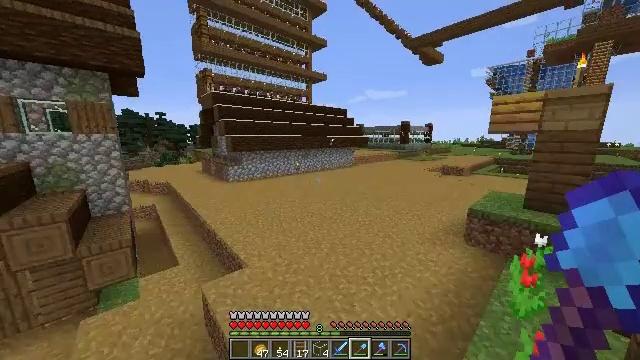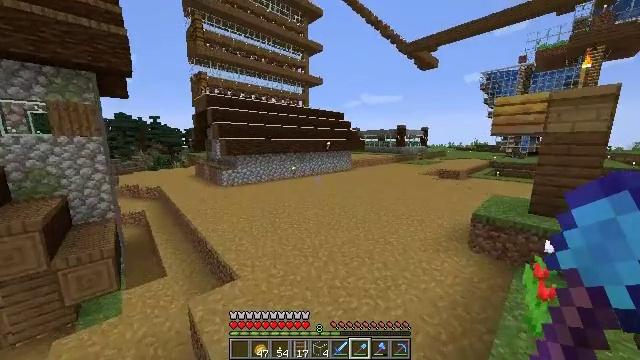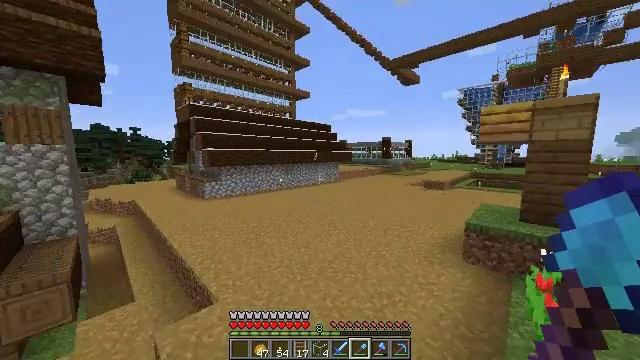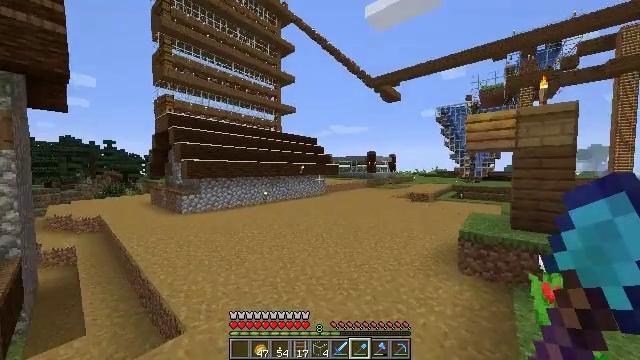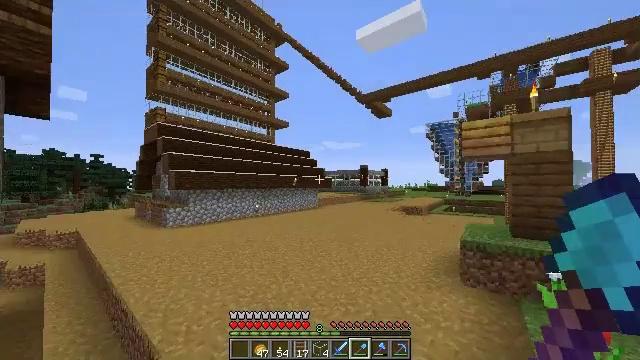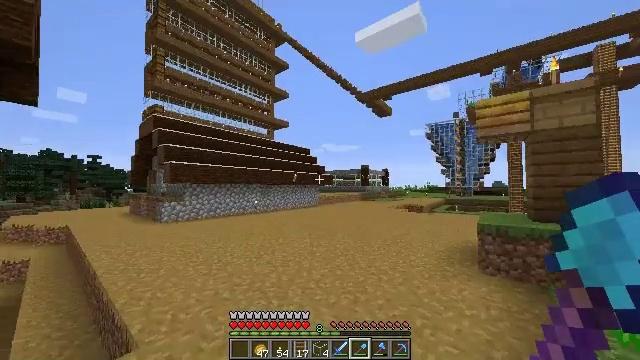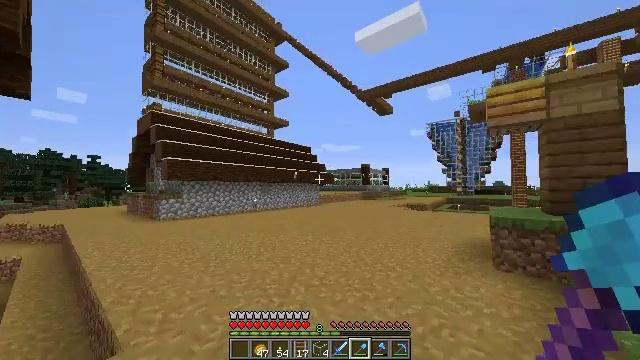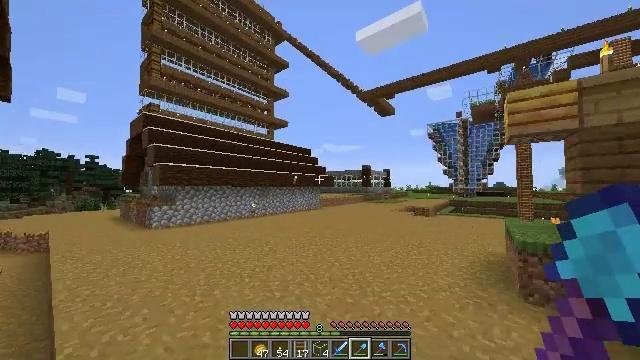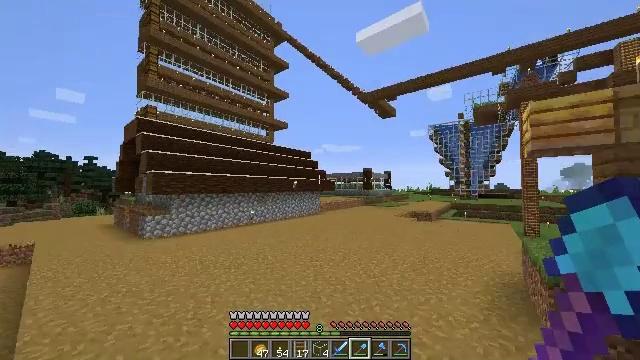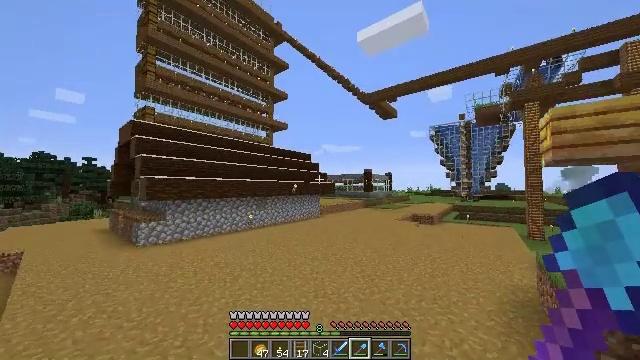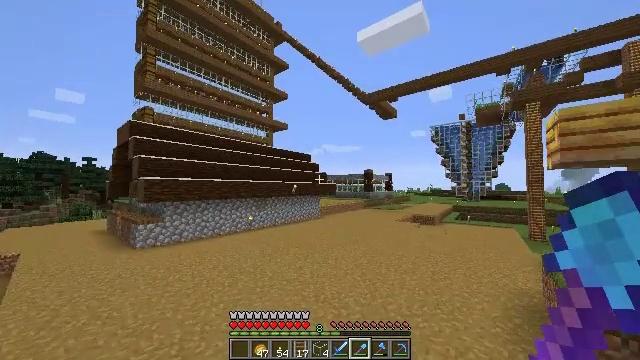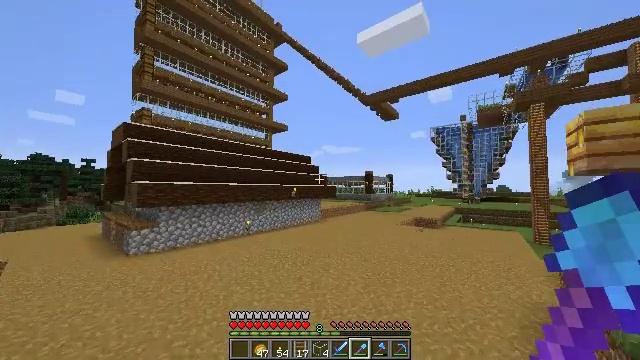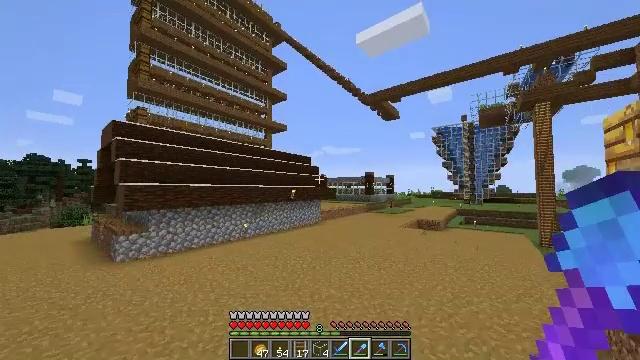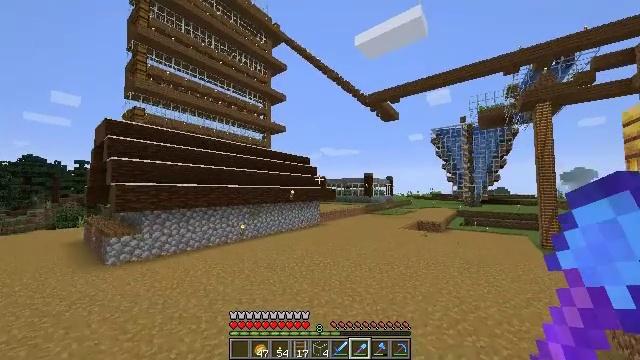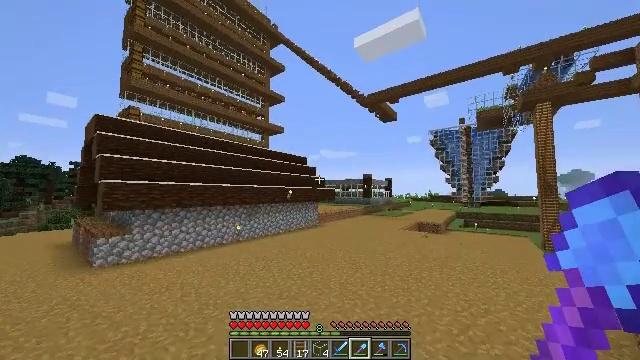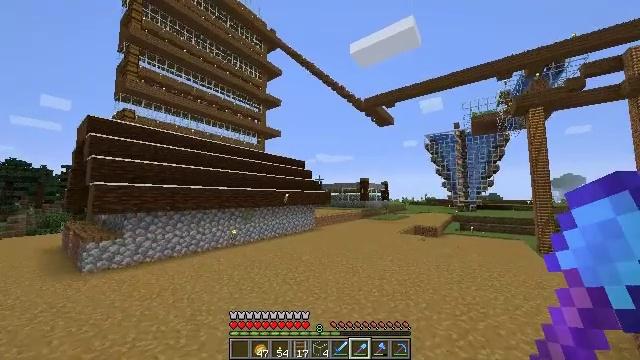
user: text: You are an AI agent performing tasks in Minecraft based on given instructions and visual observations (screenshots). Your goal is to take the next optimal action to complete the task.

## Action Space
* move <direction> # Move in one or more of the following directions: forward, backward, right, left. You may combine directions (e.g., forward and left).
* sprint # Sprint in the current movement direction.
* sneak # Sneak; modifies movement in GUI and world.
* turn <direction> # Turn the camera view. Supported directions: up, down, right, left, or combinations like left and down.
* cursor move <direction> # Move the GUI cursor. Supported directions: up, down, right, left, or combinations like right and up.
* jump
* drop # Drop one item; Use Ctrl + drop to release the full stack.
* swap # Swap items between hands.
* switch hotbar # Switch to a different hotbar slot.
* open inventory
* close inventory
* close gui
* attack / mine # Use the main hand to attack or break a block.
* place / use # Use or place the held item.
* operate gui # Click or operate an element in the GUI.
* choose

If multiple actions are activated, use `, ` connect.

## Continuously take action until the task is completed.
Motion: motion action
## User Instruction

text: Remove a spruce sign from the inventory.
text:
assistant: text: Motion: move forward, turn right and up, jump
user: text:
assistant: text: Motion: move forward, turn right and up, jump
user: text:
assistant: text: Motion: move forward, turn right and up, jump
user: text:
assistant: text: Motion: move forward, sprint, turn right and up, jump
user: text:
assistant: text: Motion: move forward, sprint, jump
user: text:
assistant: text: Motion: move forward, sprint, jump
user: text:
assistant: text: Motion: move forward, jump
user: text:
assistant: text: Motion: move forward, jump
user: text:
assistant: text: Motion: move forward, jump
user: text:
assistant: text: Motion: move forward, jump
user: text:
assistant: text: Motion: move forward, jump
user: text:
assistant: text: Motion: move forward, jump
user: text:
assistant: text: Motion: move forward, jump
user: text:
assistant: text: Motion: move forward, jump
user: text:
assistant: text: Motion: move forward, turn up, jump
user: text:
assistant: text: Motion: move forward, turn right, jump
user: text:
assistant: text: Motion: move forward, turn right, jump
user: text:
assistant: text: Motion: move forward, turn right, jump
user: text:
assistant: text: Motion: move forward, sprint, turn right, jump
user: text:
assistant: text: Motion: move forward, sprint, turn right, jump
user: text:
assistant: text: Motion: move forward, sprint, jump
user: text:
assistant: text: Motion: move forward, sprint, jump
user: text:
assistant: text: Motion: move forward, jump
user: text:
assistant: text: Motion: move forward, jump
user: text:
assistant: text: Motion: move forward, jump
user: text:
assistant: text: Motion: move forward, jump
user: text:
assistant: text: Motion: move forward, jump
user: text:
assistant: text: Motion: move forward, jump
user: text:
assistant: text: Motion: move forward, jump
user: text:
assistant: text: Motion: move forward, sprint, jump